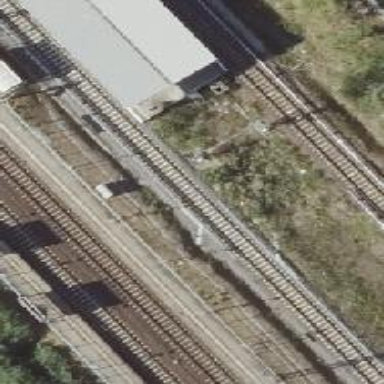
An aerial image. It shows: Railway signal.